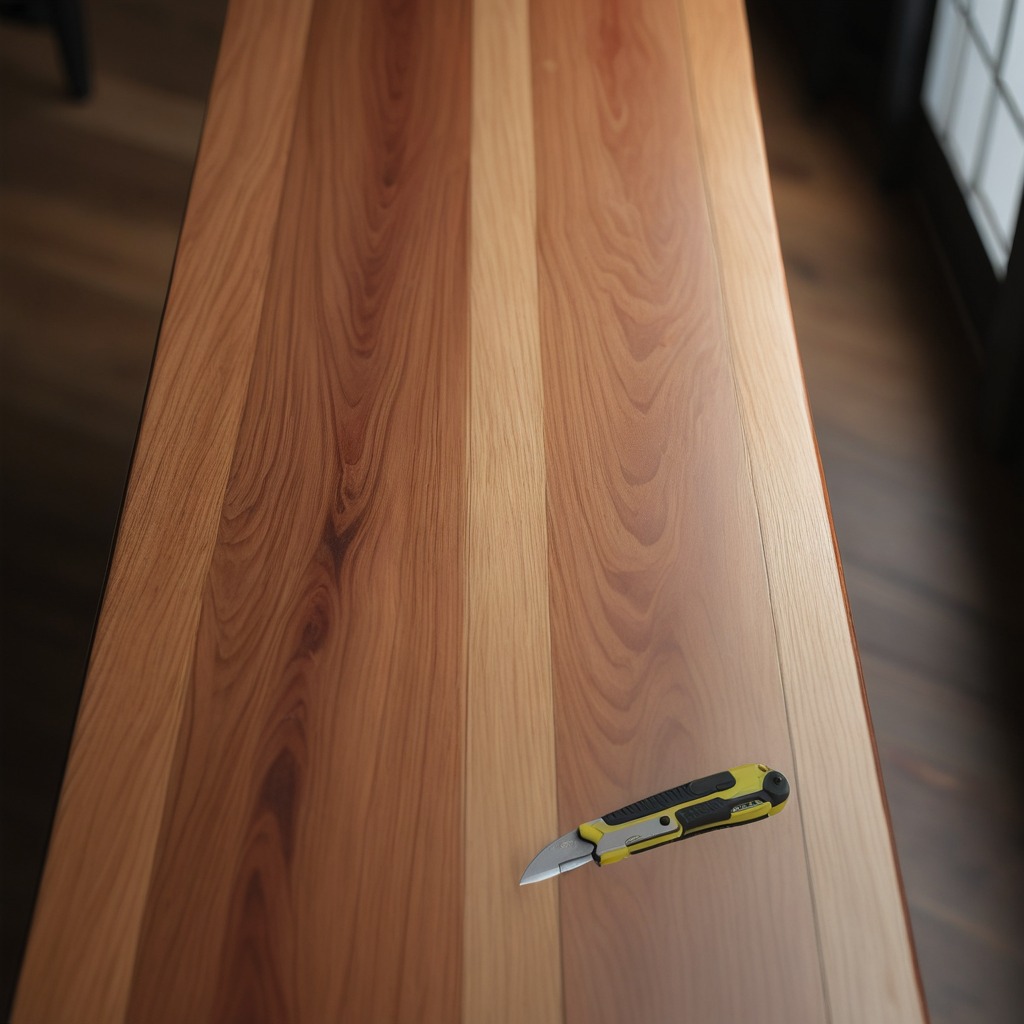
A utility knife lying on the wooden table in a carpentry studio.